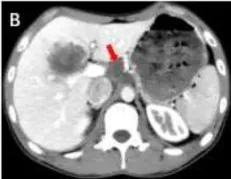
CT plain and enhanced scan. Portal vein phase).
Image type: radiology (ct)